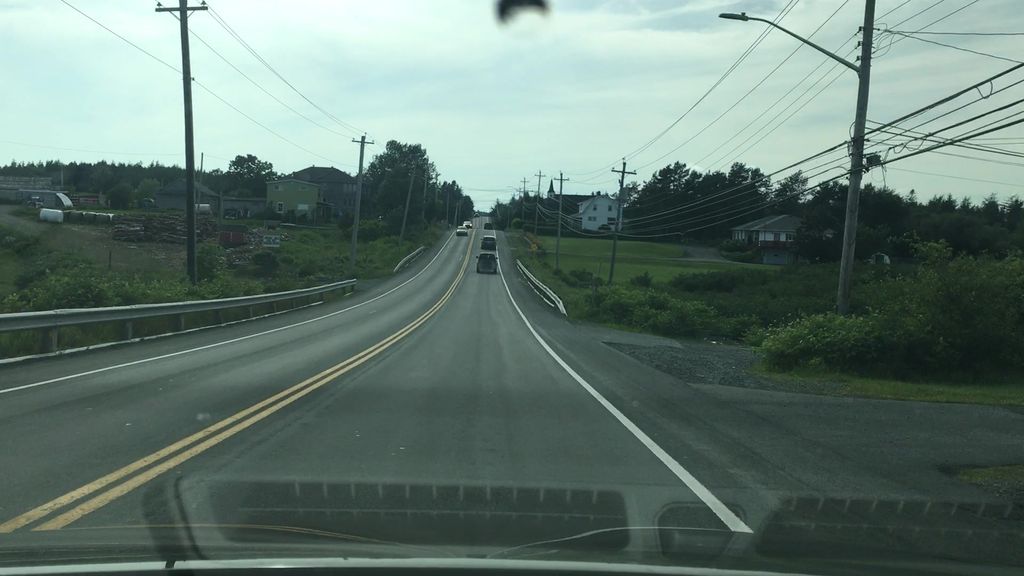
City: halifax